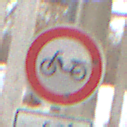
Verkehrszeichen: VerbotMofas
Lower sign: EinspurigeFahrzeugeFrei4
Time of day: MorningAfternoon
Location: Roofed (Suburban)
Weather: PartlyCloudy
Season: Winter
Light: Natural